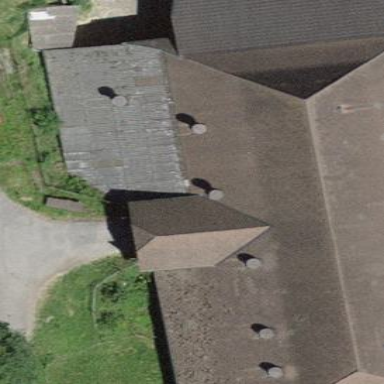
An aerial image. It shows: Rural barn.